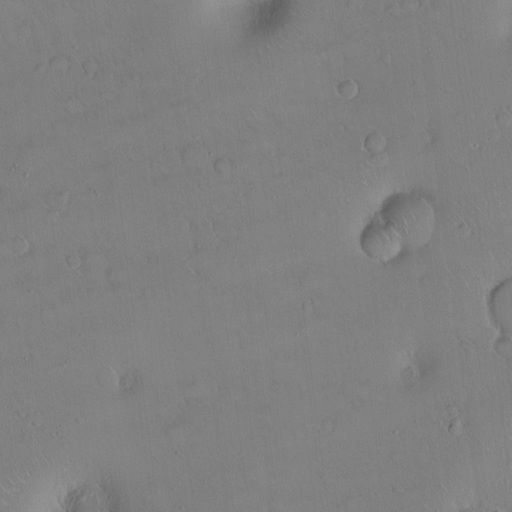
Classes present: Background, Cone